Question: I have a form that submits data to a database in a CodeIgniter app (CI v. 2.0.2). We are allowing users to "edit" records by having them resubmit a record with new values and then doing an update. On submit, the form calls the vote controller's create method. Inside the create method, we check to see if there's already a record based on an entry code and the user's ID. If there is, we update; otherwise we create a new record. The creation works just fine; it's only the update I'm having an issue with. Here's the code.
'''
<div id="vote_form">
<?php
$hidden = array('dot_judge_id' => $this->session->userdata('dot_judge_id'));
echo form_open('vote/create');
$entry_code_data = array(
'name' => 'entry_code',
'id' => 'entry_code',
'value' => set_value('entry_code')
);
echo form_hidden($hidden);
$score_options = array('1'=>'1 (lowest)', '2'=>'2','3'=>'3', '4'=>'4','5'=>'5 (highest)');
?>
<p><label for="entry_code">Entry code: </label><?php echo form_input($entry_code_data); ?></p>
<p><label for="q1">Question 1: </label><?php echo form_dropdown('q1', $score_options, ''); ?></p>
<p><label for="q2">Question 2: </label><?php echo form_dropdown('q2', $score_options, ''); ?></p>
<p><label for="q3">Question 3: </label><?php echo form_dropdown('q3', $score_options, ''); ?></p>
<p><label for="q4">Question 4: </label><?php echo form_dropdown('q4', $score_options, ''); ?></p>
<p><label for="q5">Question 5: </label><?php echo form_dropdown('q5', $score_options, ''); ?></p>
<p><?php echo form_submit('submit', 'Submit vote'); ?></p>
<?php echo form_close(); ?>
<?php echo validation_errors(); ?>
</div>
'''
'''
function create() {
$id = $this->input->post('entry_code');
$judge_id = $this->input->post('dot_judge_id');
$data = array(
'entry_code' => $id,
'dot_judge_id' => $judge_id,
'q1' => $this->input->post('q1'),
'q2' => $this->input->post('q2'),
'q3' => $this->input->post('q3'),
'q4' => $this->input->post('q4'),
'q5' => $this->input->post('q5'),
);
//first check to see if there's already a record for this judge/entry
//if so, update. Otherwise, insert
$vote_id = $this->vote_model->getEntryById($id, $judge_id);
if($vote_id) {
log_message('debug', 'vote id exists: '.$vote_id);
$this->vote_model->updateRecord($data, $vote_id);
}
else {
log_message('debug', 'vote id does not exist; creating new');
$this->vote_model->createRecord($data);
}
/*
after submission, go to another page that gives choices - review entries, submit another entry, log out
*/
$data['msg'] = "Entry submitted";
$this->menu();
}
'''
'''
function getEntryByID($id, $judge_id) {
//determine if record already exists for entry/judge
$sql = 'SELECT vote_id from dot_vote WHERE entry_code = ? AND dot_judge_id = ?';
$query = $this->db->query($sql, array($id, $judge_id));
if($query->num_rows() == 1) {
$row = $query->row();
return $row->vote_id;
}
else {
return false;
}
}
function createRecord($data) {
$this->db->insert('dot_vote', $data);
return;
}
function updateRecord($data, $vote_id) {
log_message('debug', 'vote id is passed: '.$vote_id);
$this->db->where('vote_id', $vote_id);
$this->update('dot_vote', $data);
}
'''
I know it's making it into the updateRecord method because the log_message output is in my log file displaying the correct vote_id (the auto-increment field of the returned record). But what I get in the browser is the following:

Can anyone point me in the right direction here? I have error display on in my config file, and have gotten SQL errors when they occur, so I don't think this is a SQL error. But I have no idea what could be happening in that tiny little function that's causing this. My next step is to skip the active record update and just use a standard query, but I'd like to know what's causing the problem here, even if I can get it to work the other way.
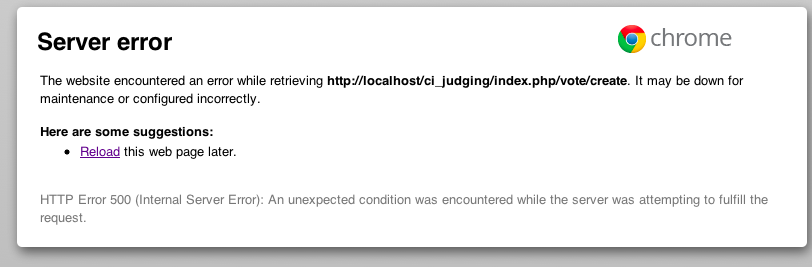
Answer: This line stood out:
'''
$this->update('dot_vote', $data);
'''
Do you mean this?
'''
$this->db->update('dot_vote', $data);
'''